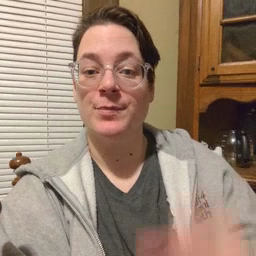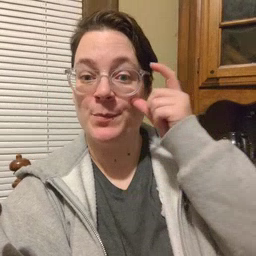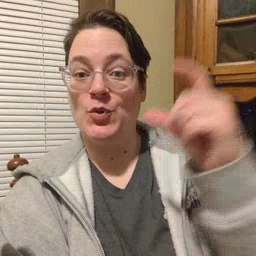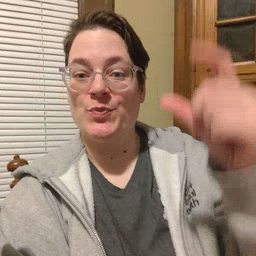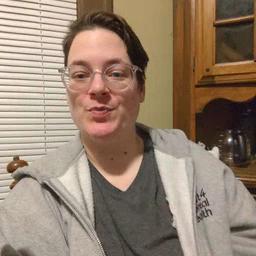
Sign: moon